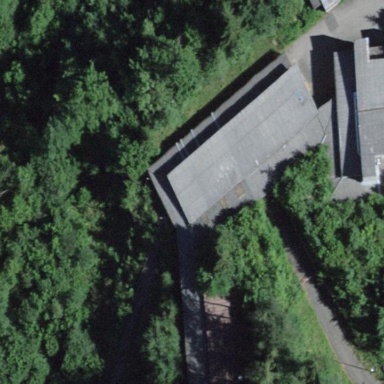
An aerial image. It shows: View of roof of building.